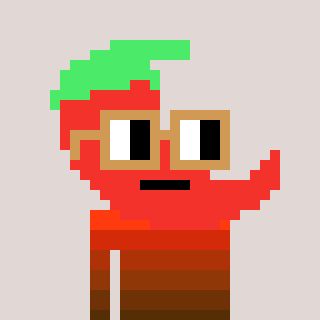
a pixel art character with square brown glasses, a chilli-shaped head and a grayscale-colored body on a warm background